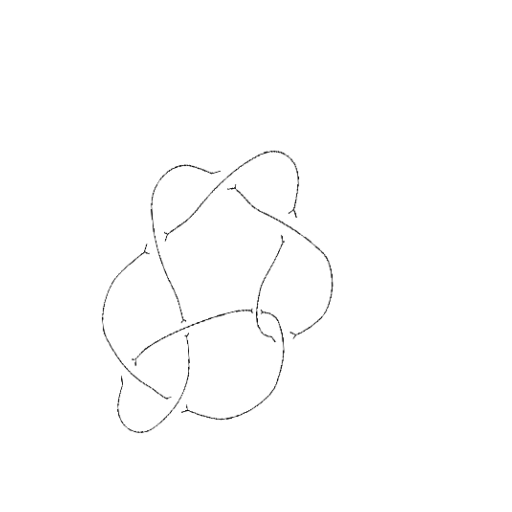
Crossing number: 8